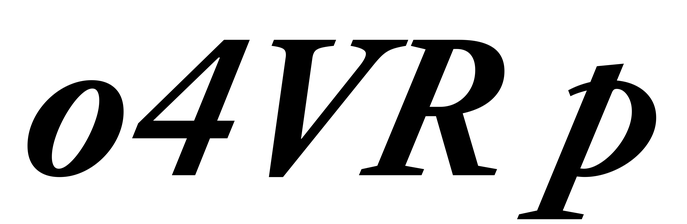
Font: LibreCaslonText-Italic_Bold_Italic